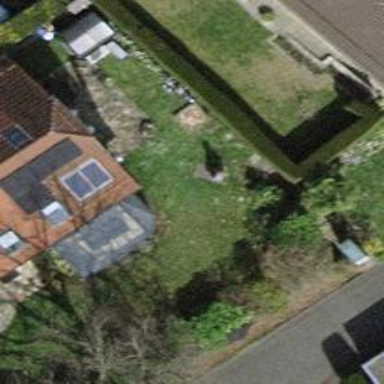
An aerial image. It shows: Garden surrounded by fence.